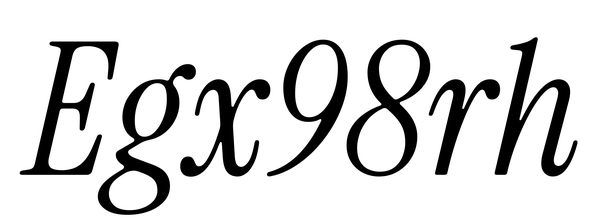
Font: InstrumentSerif-Italic